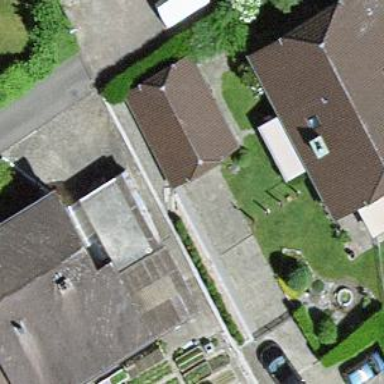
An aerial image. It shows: Garage.